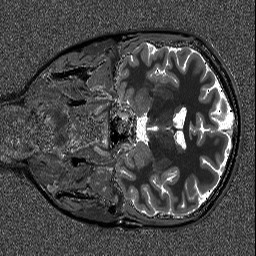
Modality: T1map
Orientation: coronal
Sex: female